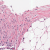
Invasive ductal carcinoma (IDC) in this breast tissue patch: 0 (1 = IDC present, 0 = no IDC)